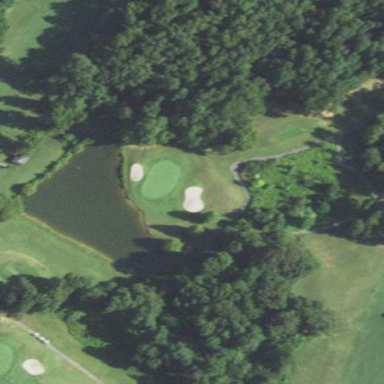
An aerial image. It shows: Rough grassy area used for golf.